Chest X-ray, PA view. Patient: 27 years old, sex F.
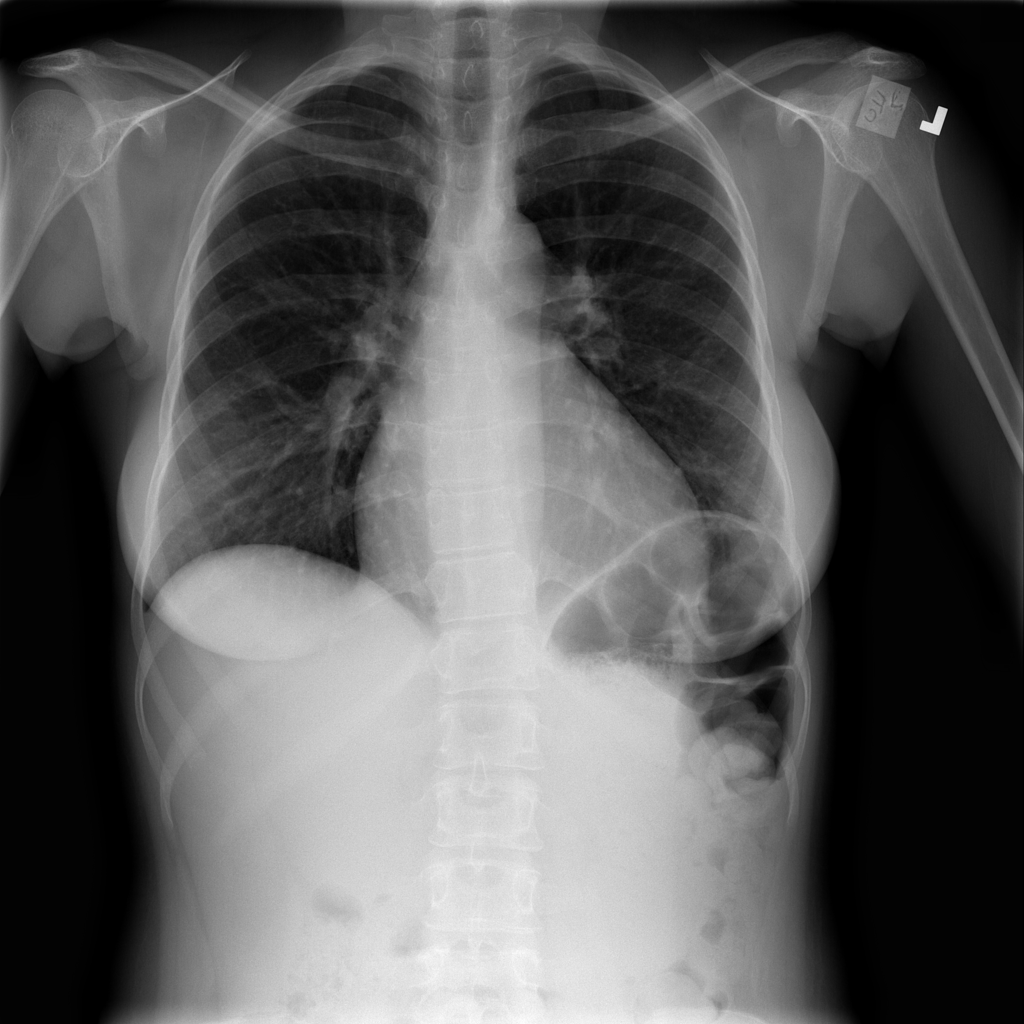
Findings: Cardiomegaly